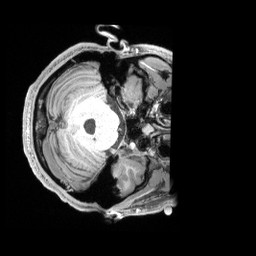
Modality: T1w
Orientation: axial
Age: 20
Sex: male
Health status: healthy
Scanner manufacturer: siemens
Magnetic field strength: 3 T
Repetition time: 2.4 s
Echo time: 0.00228 s